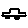
Label: car